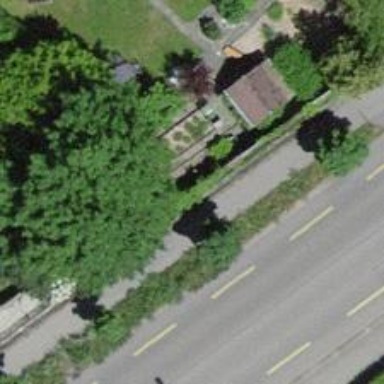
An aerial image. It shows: Retaining wall.